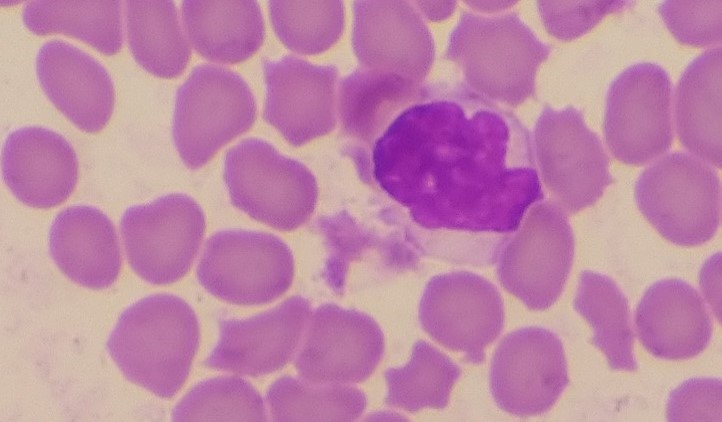
White blood cell type: Monocyte